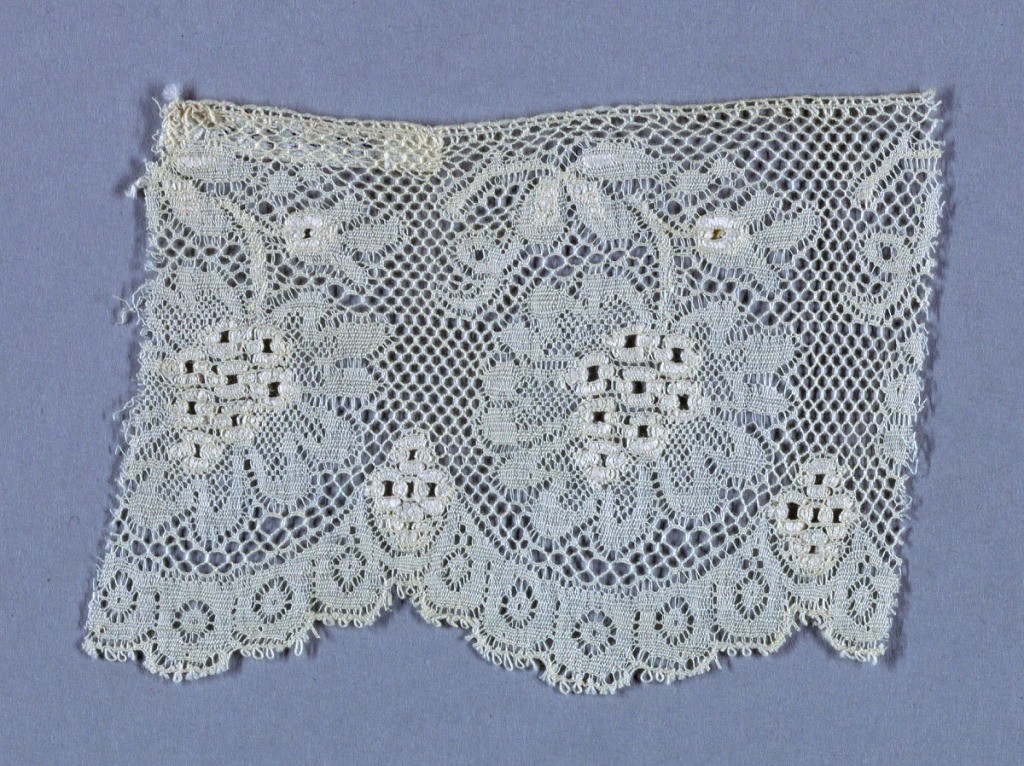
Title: Fragment
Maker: A .G. Jennings & Sons, American
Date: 1884
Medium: cotton Technique: machine made lace
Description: Lace in the style of Valenciennes with embroidered details.